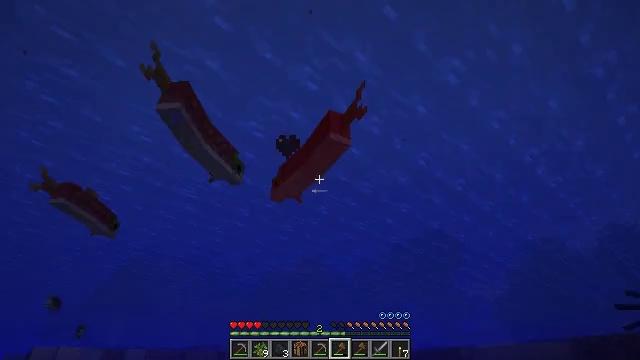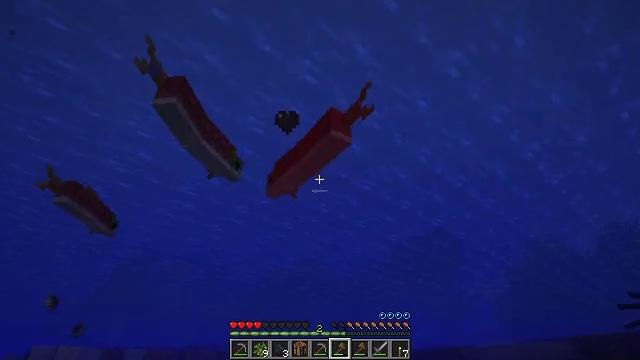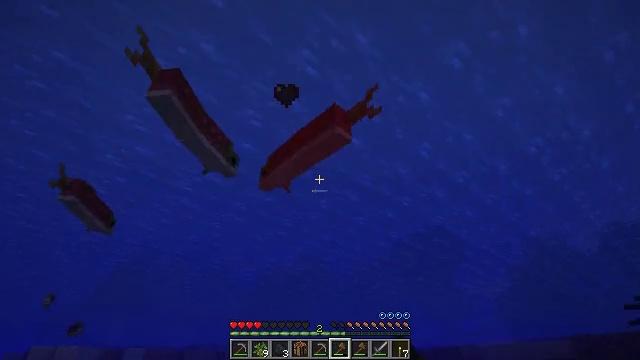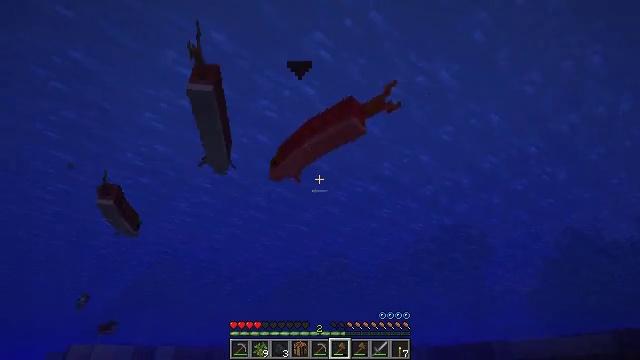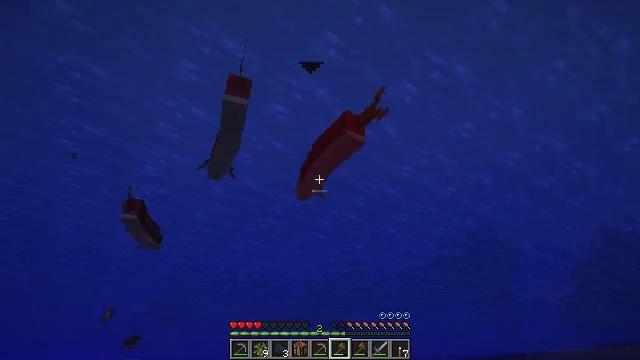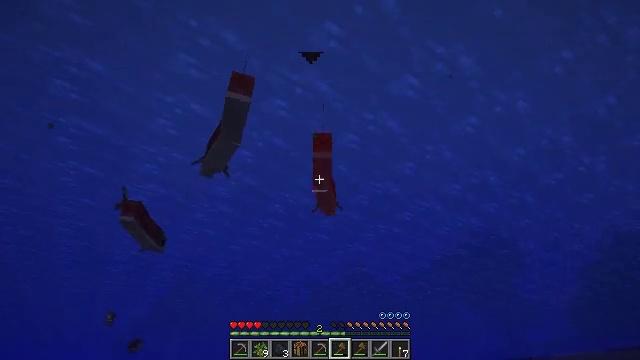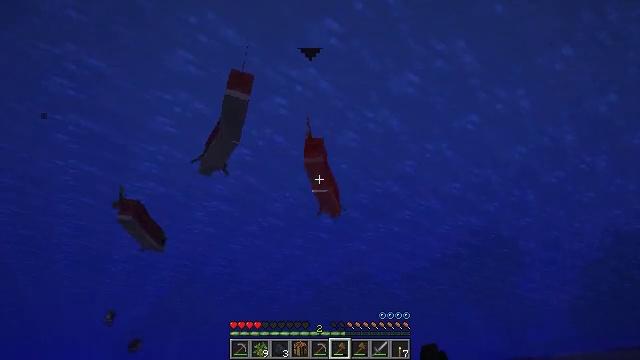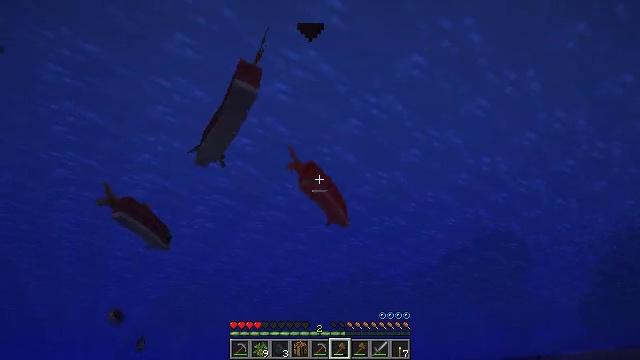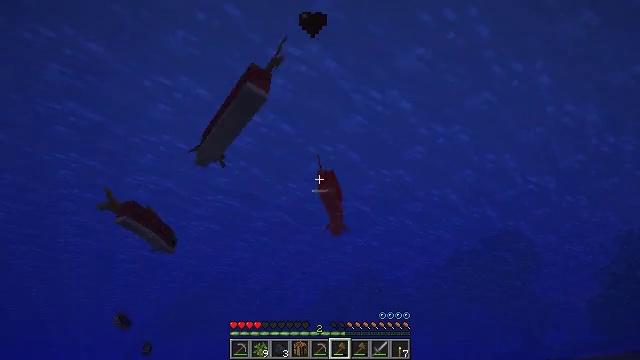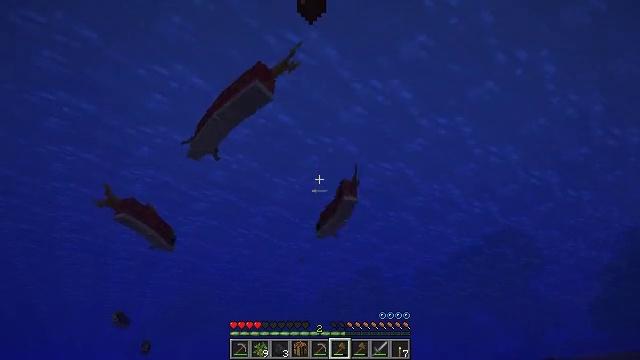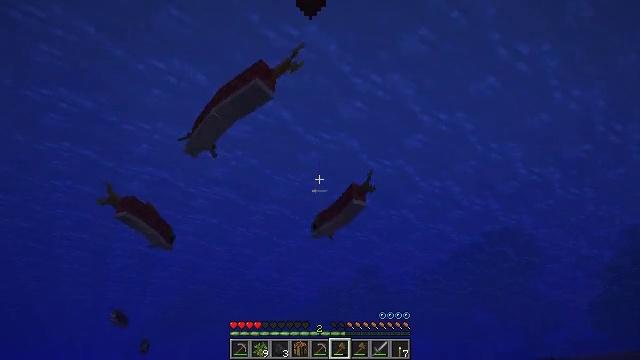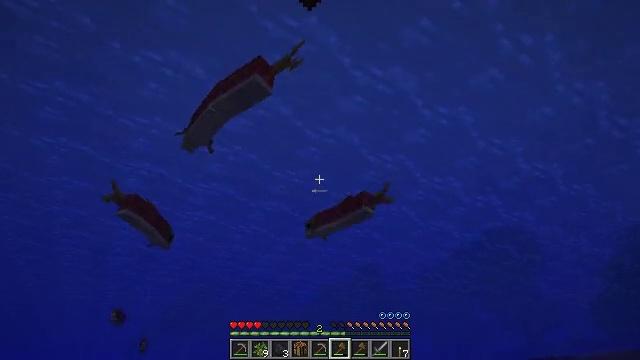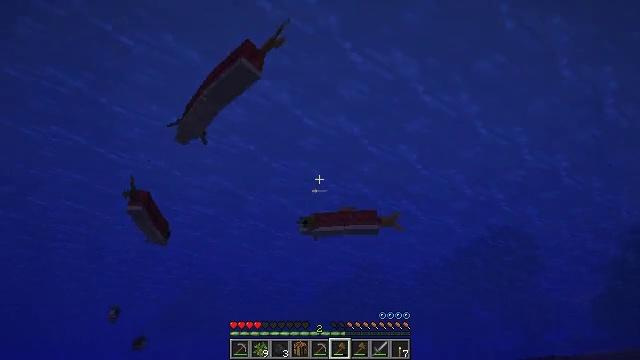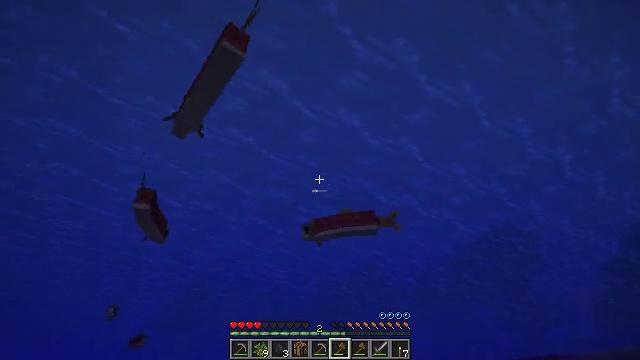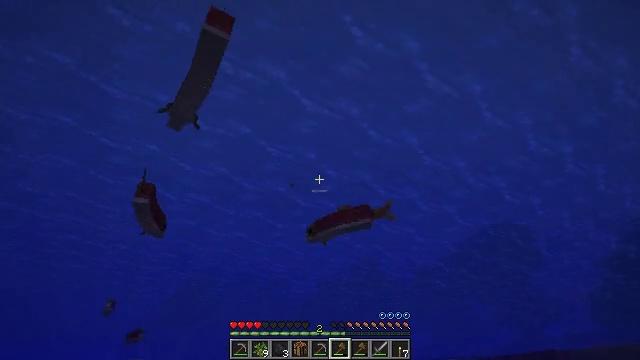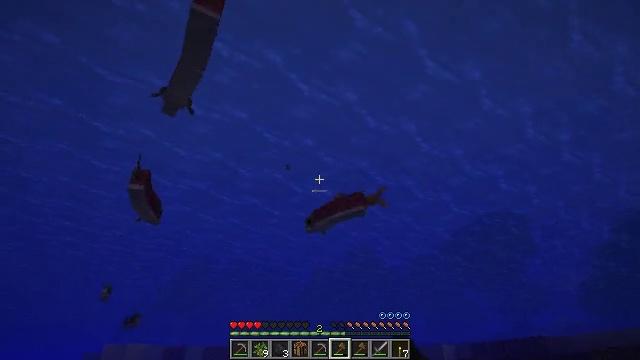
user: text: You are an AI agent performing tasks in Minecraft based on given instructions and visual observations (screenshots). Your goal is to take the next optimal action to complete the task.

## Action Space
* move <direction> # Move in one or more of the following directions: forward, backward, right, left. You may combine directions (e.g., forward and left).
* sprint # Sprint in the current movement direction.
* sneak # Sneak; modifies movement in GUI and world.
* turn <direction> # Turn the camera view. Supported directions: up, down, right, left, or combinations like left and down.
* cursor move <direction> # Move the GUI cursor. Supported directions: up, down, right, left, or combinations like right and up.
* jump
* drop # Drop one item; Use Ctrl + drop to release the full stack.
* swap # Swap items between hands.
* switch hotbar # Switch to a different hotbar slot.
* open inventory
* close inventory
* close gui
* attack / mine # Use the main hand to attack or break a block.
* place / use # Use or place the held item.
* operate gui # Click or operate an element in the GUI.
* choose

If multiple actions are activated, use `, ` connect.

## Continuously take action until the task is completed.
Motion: motion action
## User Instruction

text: Kill aquatic mobs.
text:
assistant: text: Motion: move forward, attack / mine
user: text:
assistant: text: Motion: move forward, attack / mine
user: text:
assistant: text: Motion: move forward, turn left, attack / mine
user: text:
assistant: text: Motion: move forward, turn left and up
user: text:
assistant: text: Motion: move forward, attack / mine
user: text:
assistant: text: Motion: move forward, attack / mine
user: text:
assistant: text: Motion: move forward, attack / mine
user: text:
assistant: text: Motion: move forward, turn left, attack / mine
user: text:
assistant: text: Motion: move forward, attack / mine
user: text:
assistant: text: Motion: move forward, attack / mine
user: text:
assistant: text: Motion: move forward, attack / mine
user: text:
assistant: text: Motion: move forward, attack / mine
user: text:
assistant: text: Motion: move forward
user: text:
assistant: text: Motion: move forward, attack / mine
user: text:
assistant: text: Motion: move forward, turn down, attack / mine
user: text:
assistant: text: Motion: move forward
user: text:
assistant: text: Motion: move forward
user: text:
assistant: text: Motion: move forward
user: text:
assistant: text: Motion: move forward, attack / mine
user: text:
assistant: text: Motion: move forward, attack / mine
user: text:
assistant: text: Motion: move forward, attack / mine
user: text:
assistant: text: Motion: move forward, attack / mine
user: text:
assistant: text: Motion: move forward
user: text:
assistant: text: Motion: move forward, turn right and down, attack / mine
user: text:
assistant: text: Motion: move forward, turn down, attack / mine
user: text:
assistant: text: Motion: move forward, attack / mine
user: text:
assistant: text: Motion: move forward
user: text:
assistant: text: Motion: move forward, attack / mine
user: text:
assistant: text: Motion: move forward, attack / mine
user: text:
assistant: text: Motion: move forward, attack / mine